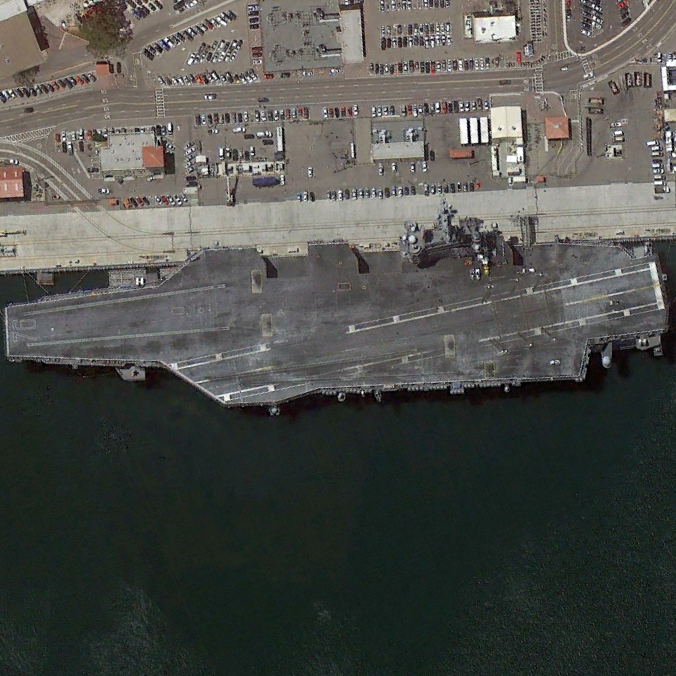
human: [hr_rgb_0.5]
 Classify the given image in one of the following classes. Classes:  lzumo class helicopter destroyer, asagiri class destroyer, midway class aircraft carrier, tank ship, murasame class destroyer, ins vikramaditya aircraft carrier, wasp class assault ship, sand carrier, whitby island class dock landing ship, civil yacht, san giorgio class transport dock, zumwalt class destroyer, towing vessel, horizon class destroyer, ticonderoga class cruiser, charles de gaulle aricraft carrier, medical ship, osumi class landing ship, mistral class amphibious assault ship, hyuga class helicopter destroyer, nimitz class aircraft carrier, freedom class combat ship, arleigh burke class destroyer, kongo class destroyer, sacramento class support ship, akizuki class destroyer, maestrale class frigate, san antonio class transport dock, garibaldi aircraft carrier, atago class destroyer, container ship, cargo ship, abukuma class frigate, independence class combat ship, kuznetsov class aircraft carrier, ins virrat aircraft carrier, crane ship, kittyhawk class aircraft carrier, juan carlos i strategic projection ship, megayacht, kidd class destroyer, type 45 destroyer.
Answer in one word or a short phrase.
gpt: Nimitz class aircraft carrier